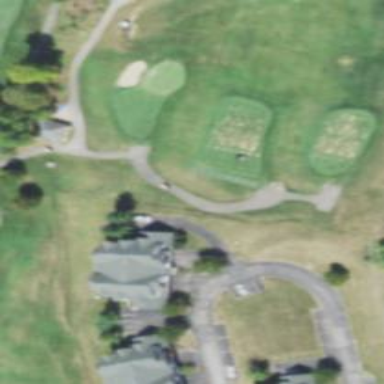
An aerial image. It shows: Pathway for golfing.